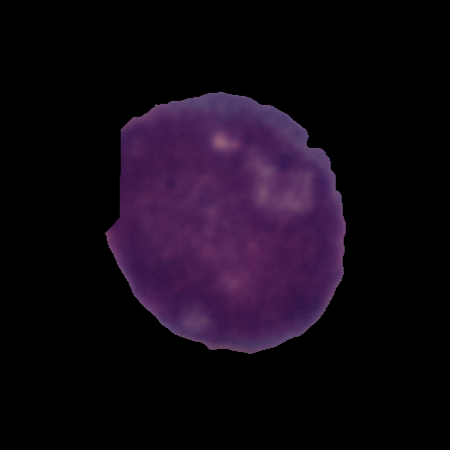
Label: cancer